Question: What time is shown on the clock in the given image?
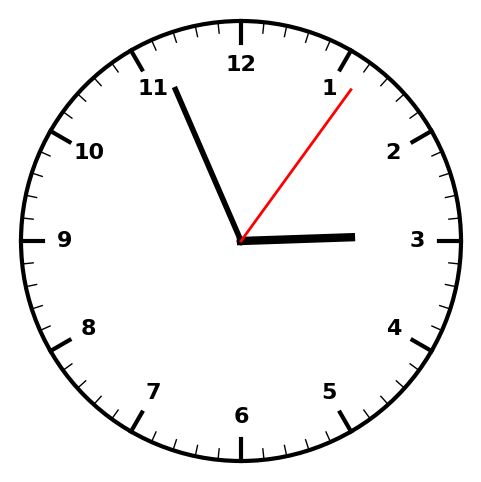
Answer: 02:56:06